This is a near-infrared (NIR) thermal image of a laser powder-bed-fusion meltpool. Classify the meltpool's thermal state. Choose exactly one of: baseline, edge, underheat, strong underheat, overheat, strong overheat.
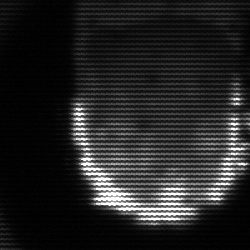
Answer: baseline